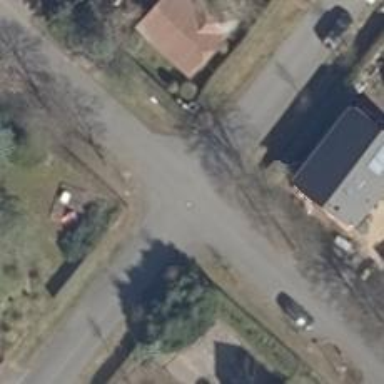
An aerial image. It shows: Smooth asphalt road in residential area.